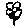
Label: flower